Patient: sex M, age 60
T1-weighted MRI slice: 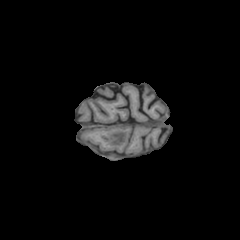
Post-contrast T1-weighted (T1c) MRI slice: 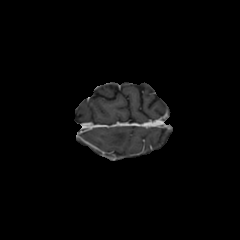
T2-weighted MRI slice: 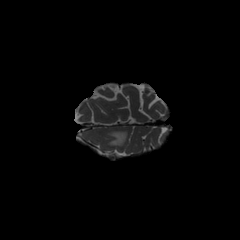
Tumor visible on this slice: yes
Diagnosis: Glioblastoma, IDH-wildtype
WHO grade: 4